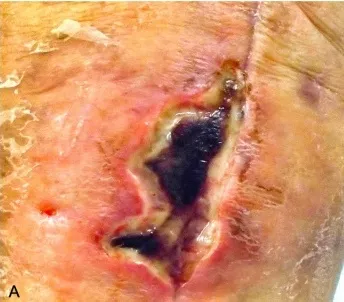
Knee of the patient with wound healing disorder.
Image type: medical_photograph (skin_photograph)